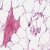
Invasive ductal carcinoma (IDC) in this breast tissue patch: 0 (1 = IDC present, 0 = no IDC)